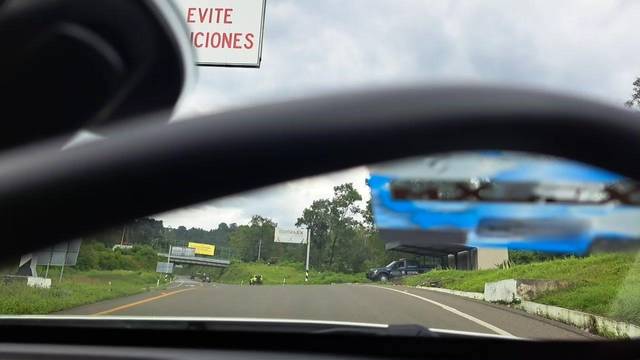
Region: Mexico
Coordinates: 19.204, -100.1